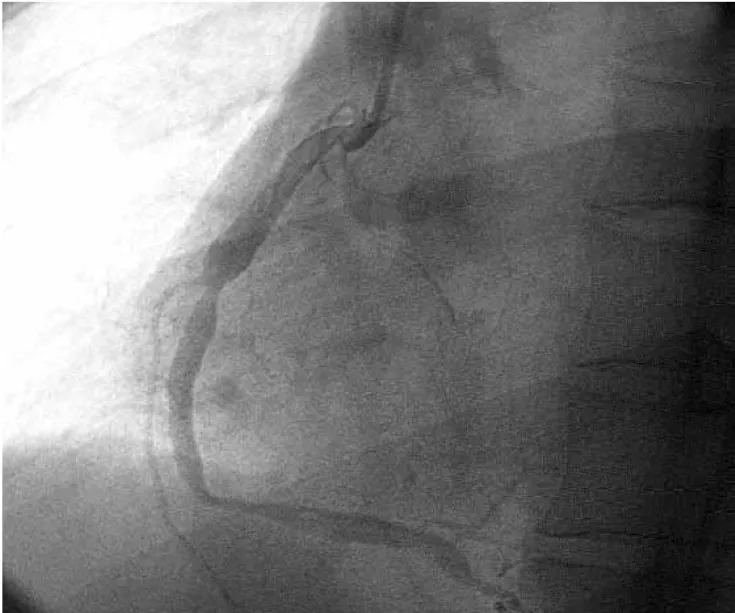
Selective left coronary angiogram demonstrating severe ectasia of the proximal segments of the left coronary artery with stenotic lesions. . Selective right coronary angiogram showing multiple ectatic segments and stenosis of proximal and mid segments.
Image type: radiology (x_ray)